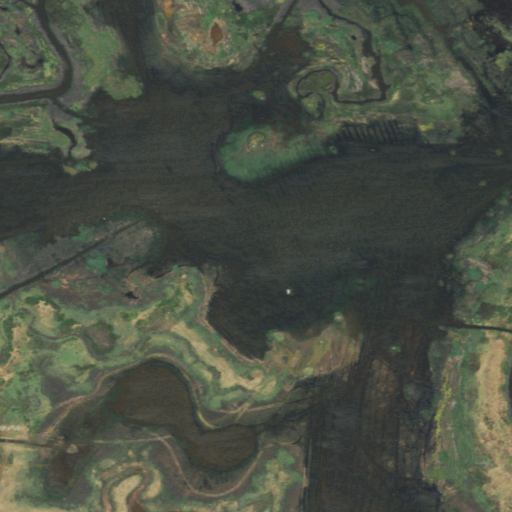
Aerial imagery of island in California named Simmons Island containing herbaceous wetlands and open water